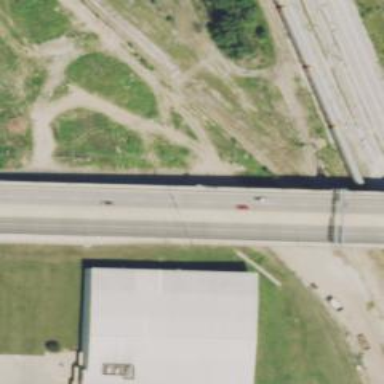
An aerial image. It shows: Primary highway on viaduct.